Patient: sex M, age 33
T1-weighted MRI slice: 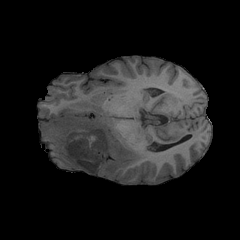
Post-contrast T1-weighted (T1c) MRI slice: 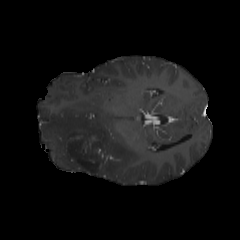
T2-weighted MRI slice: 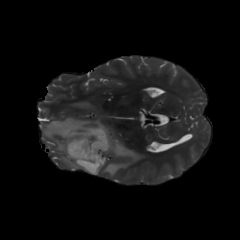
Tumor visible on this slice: yes
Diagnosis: Astrocytoma, IDH-mutant
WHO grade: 4